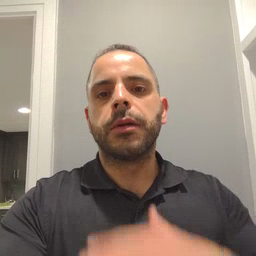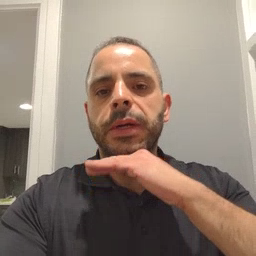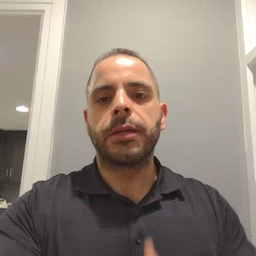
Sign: pig